Interaction volume radius: 10 \u00c5
Interaction volume height: 10 \u00c5
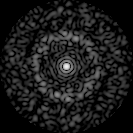
Disorder parameter: 0.8391